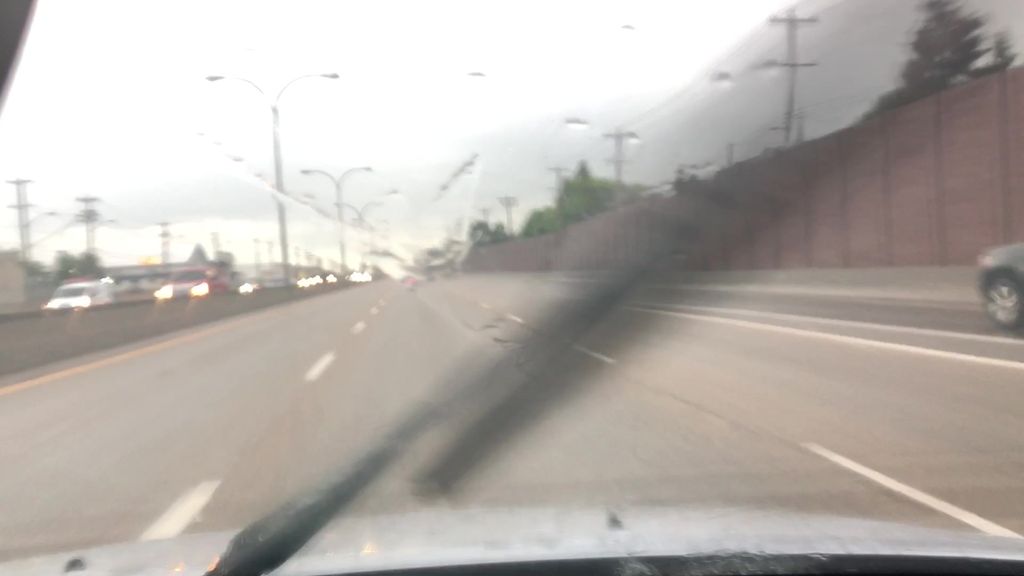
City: edmonton